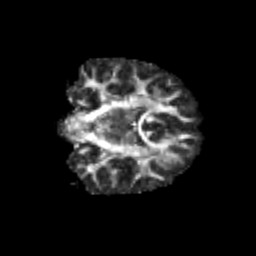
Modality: FA
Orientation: coronal
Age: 13
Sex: female
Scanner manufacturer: siemens
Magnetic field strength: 3 T
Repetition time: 3.8 s
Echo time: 0.07 s